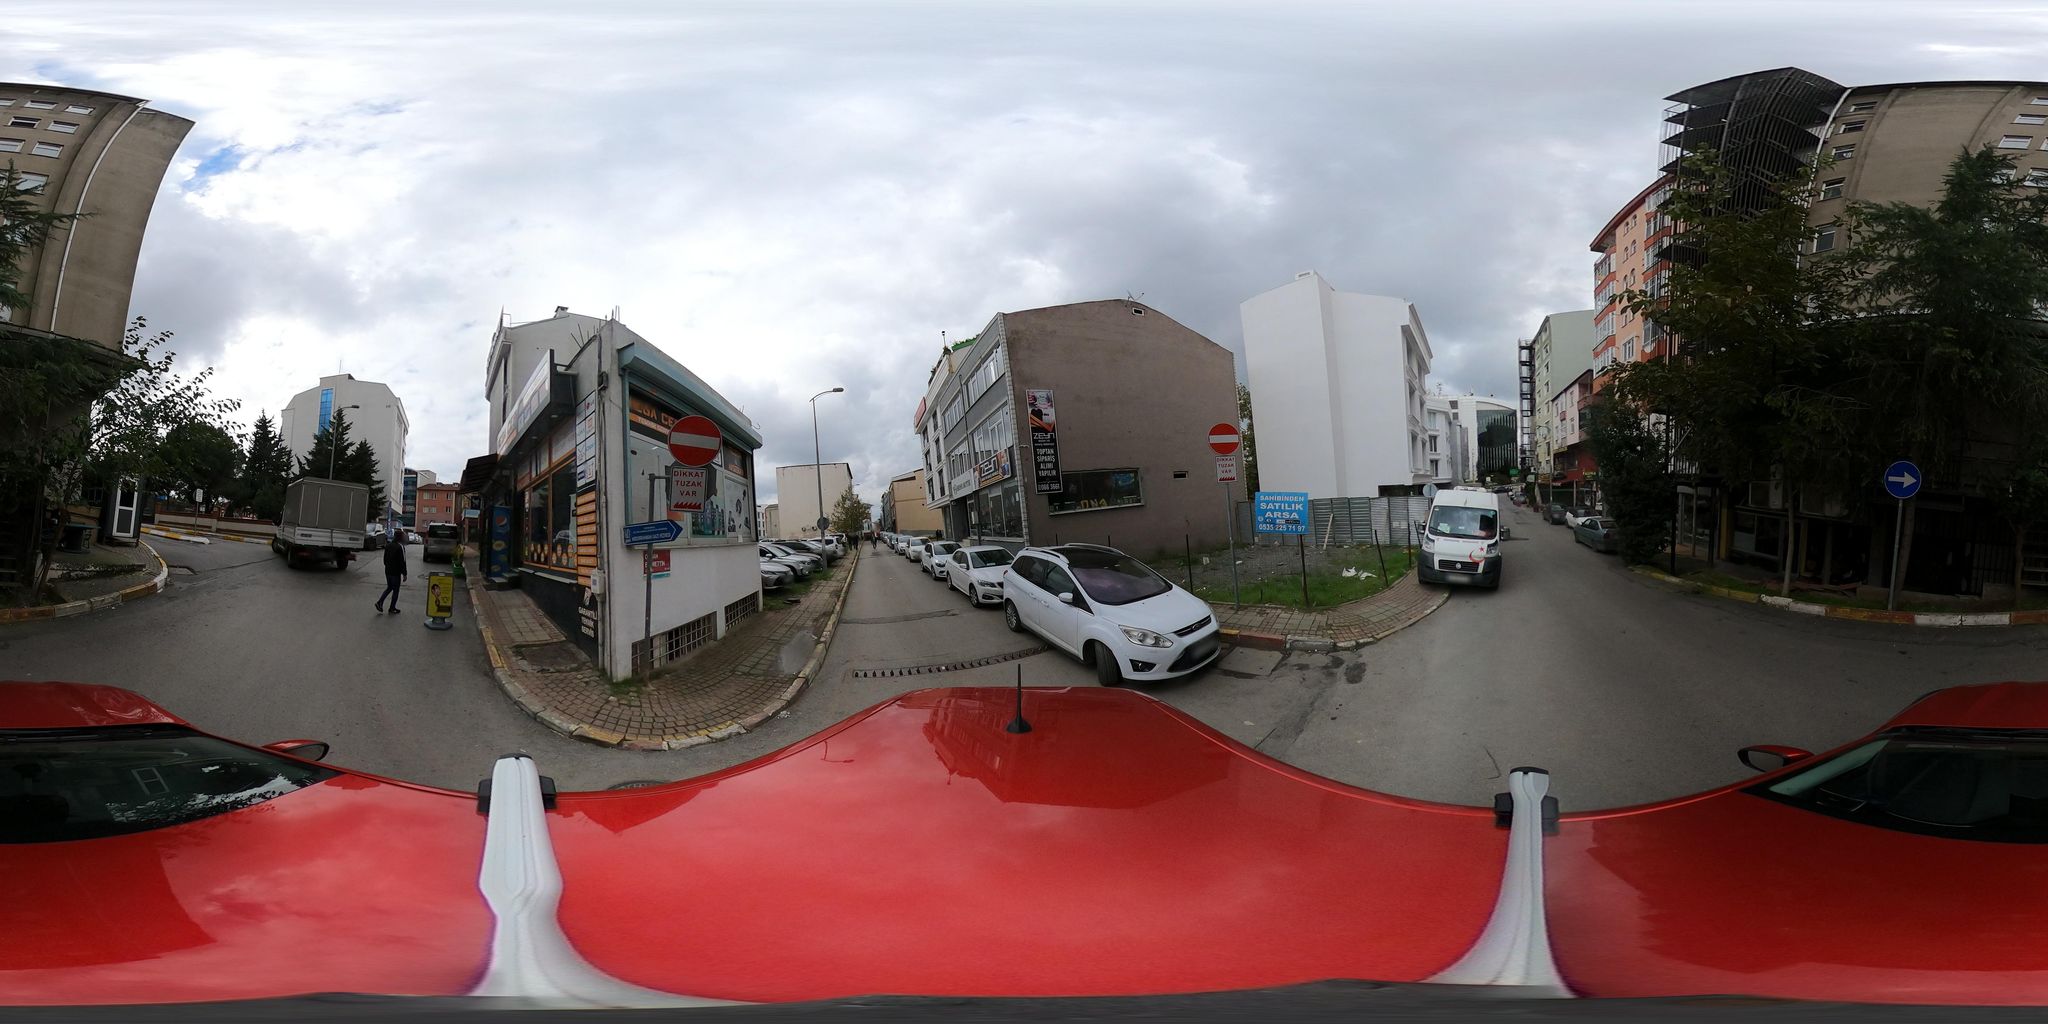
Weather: cloudy
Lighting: day
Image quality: good
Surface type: cycling surface
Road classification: residential
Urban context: urban centre
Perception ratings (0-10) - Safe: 5.49, Lively: 7.14, Beautiful: 2.46, Boring: 1.64, Depressing: 3.15, Wealthy: 5.17